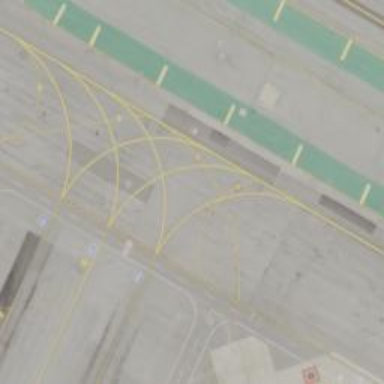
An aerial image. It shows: Image of taxiway at airport.